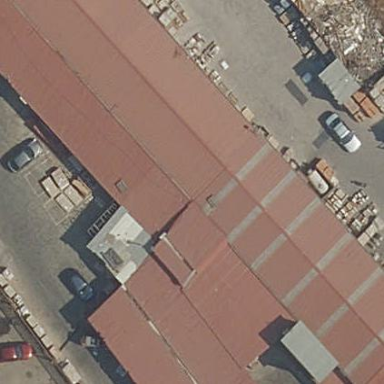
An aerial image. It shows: Industrial building.